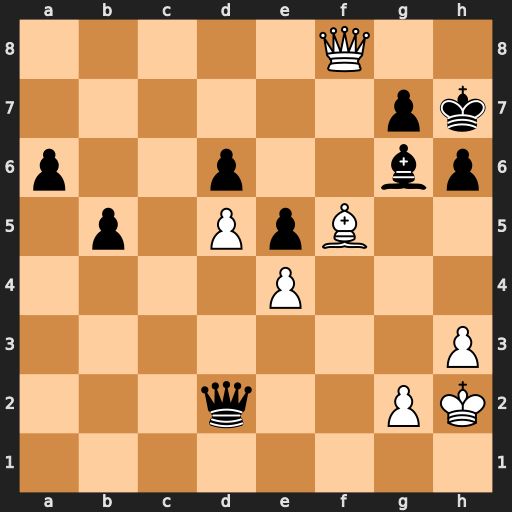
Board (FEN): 5Q2/6pk/p2p2bp/1p1PpB2/4P3/7P/3q2PK/8
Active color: w
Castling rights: -
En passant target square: -
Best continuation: Bxg6+ Kxg6 Qf5#